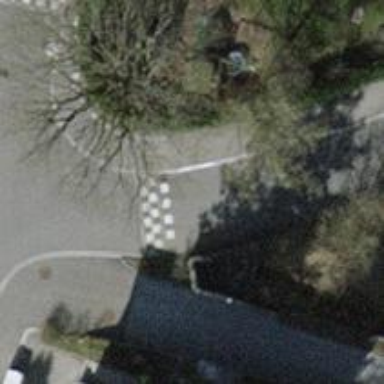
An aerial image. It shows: Bump for traffic calming.